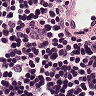
Metastatic tissue present: no